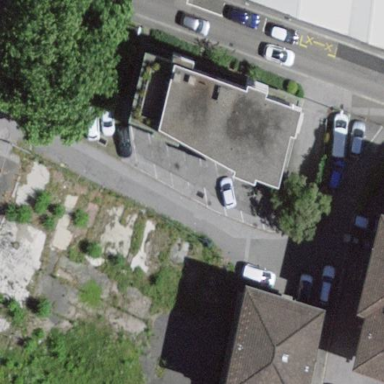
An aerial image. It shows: Building.